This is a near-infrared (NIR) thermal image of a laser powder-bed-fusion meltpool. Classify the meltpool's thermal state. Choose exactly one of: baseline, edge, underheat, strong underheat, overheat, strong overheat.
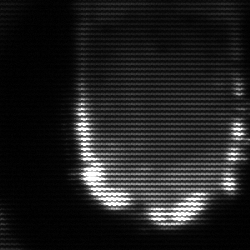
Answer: baseline